Question: I want to create this "table-like" design with 3 requests:

I found out how to solve the problem with div filling the rest of the page:
set row div relative position and child divs absolute position and set left div to: position: 0;width: 100px; middle div to left: 100px; width 100%; right: 100px; and right div to right: 0; width: 100px;
But this solution have the other 2 problems - 100% width div does not wrap long text and height of divs have to be some fixed value.
Btw I dont require the use of divs, it can be created with table but I wasn't able to convince tables to fill "the rest of the space".
I mean this is realy basic behaviour I want from my UI so why is it so hard to create it with HTML+CSS.
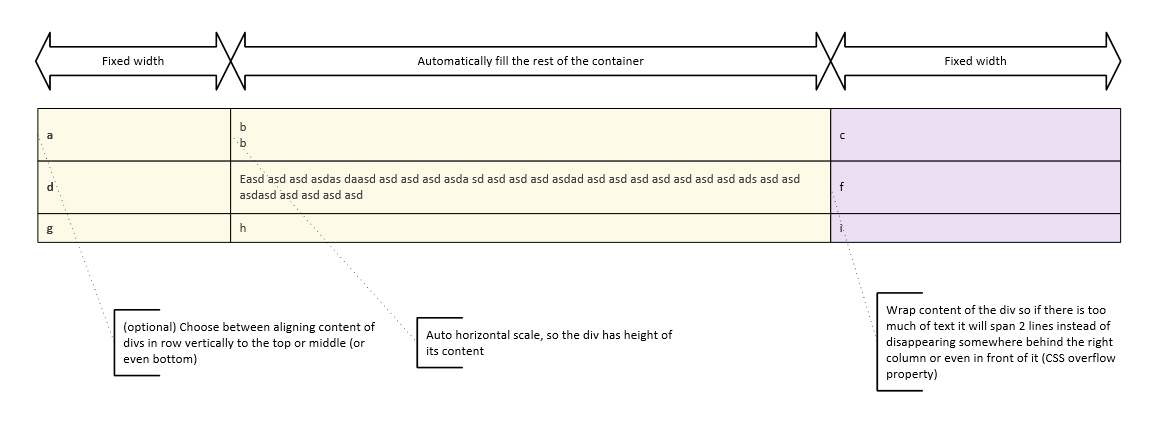
Answer: Try to use 'display: table;' and 'table-cell' for the div
'''
.wrap {
width: 100%;
display: table;
}
.wrap > div {
display: table-cell;
border: solid 1px red;
min-height: 100px;
height: 100px;/*remove after inner dom creating*/
}
.wrap > div.fixed {
width: 100px;
}
'''
'''
<div class="wrap">
<div class="fixed"></div>
<div></div>
<div class="fixed"></div>
</div>
'''